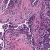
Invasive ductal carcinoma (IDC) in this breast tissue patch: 0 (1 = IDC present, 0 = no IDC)